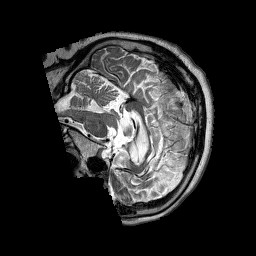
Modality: T2w
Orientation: sagittal
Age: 55
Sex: female
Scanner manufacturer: siemens
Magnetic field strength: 3 T
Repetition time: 3.2 s
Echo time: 0.213 s